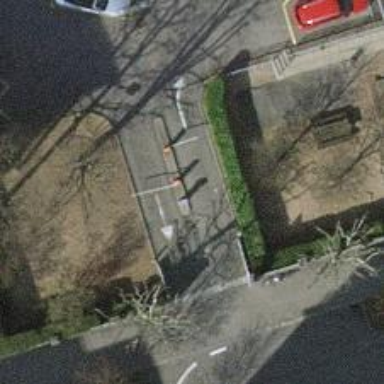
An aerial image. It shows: Lift gate barrier.